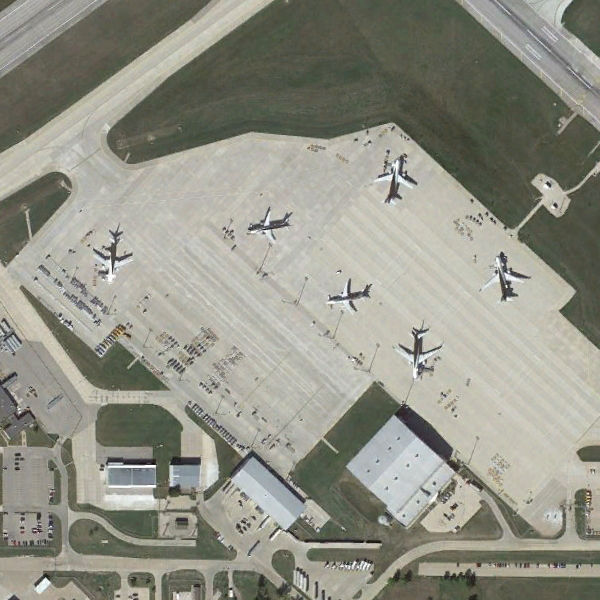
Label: Airport